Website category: book
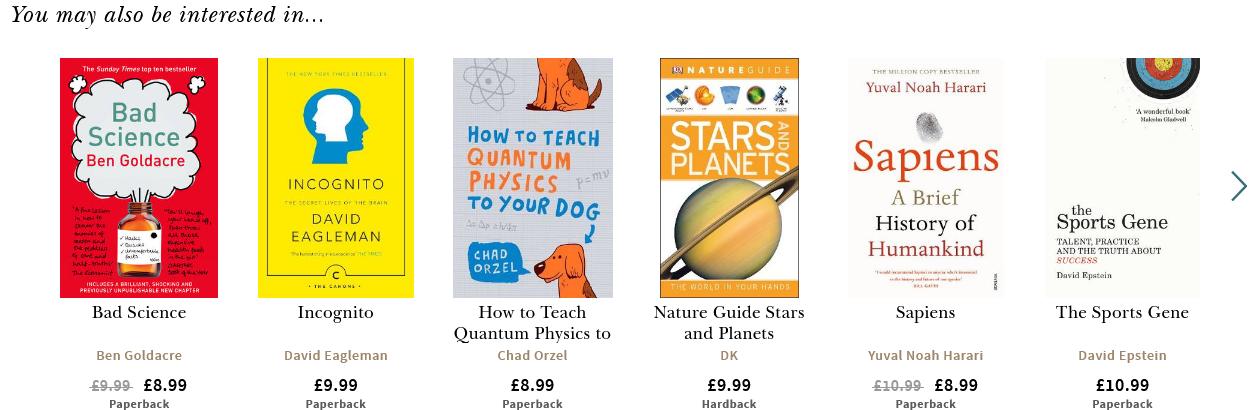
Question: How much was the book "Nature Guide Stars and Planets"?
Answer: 9.99

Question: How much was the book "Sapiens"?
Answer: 8.99

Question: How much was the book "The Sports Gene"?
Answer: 10.99

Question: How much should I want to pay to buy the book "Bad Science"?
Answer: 8.99

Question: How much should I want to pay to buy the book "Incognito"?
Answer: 9.99

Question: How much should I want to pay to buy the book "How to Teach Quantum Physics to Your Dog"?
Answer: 8.99

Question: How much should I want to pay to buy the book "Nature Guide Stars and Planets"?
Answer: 9.99

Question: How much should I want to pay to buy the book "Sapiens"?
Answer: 8.99

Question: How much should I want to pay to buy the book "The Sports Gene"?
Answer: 10.99

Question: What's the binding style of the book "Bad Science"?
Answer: Paperback

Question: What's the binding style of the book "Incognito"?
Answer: Paperback

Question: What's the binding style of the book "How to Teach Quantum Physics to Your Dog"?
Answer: Paperback

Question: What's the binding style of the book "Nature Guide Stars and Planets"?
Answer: Hardback

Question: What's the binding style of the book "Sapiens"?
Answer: Paperback

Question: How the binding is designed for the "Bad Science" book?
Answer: Paperback

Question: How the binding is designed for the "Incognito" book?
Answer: Paperback

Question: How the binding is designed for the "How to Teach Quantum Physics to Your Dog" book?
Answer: Paperback

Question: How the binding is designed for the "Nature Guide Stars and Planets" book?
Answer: Hardback

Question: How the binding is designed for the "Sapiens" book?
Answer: Paperback

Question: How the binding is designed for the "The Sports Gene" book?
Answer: Paperback

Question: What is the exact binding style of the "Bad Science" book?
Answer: Paperback

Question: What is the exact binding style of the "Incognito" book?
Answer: Paperback

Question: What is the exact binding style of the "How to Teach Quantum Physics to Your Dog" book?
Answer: Paperback

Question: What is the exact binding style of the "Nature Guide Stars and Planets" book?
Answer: Hardback

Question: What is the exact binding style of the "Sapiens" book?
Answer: Paperback

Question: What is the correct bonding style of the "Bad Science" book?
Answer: Paperback

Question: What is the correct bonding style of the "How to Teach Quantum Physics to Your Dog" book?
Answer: Paperback

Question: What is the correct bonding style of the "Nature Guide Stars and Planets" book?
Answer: Hardback

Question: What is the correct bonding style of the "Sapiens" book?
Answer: Paperback

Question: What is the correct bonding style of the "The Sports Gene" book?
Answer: Paperback

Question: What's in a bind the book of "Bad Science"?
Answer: Paperback

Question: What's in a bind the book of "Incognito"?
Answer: Paperback

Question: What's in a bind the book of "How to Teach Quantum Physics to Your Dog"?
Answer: Paperback

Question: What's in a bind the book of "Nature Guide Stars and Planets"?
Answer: Hardback

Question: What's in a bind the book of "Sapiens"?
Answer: Paperback

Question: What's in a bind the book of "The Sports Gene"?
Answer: Paperback

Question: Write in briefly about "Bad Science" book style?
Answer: Paperback

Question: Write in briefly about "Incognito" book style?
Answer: Paperback

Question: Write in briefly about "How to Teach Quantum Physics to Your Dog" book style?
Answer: Paperback

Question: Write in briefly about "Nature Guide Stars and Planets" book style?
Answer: Hardback

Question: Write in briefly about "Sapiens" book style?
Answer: Paperback

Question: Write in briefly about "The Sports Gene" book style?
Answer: Paperback

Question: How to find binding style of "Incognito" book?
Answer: Paperback

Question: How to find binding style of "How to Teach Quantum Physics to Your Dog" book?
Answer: Paperback

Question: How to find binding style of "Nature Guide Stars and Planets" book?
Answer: Hardback

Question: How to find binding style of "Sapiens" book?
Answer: Paperback

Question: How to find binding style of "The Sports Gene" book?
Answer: Paperback